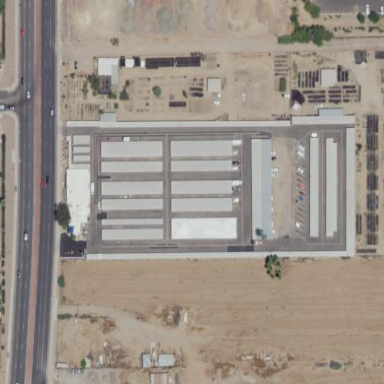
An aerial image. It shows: Storage rental shop.